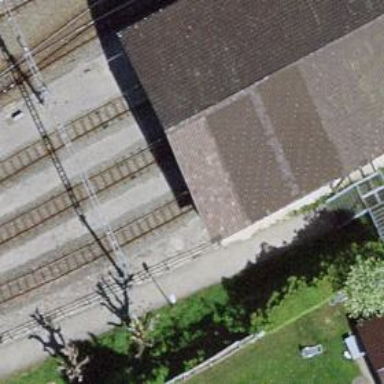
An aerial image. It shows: Narrow-gauge railway in service yard. The railway is electrified with contact line.